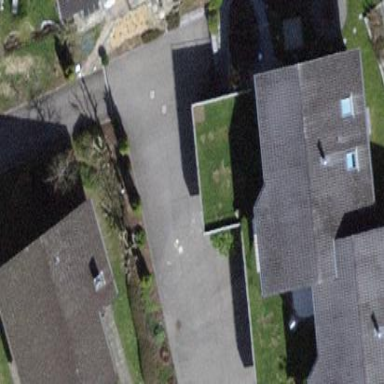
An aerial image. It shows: Building with tiled roof.